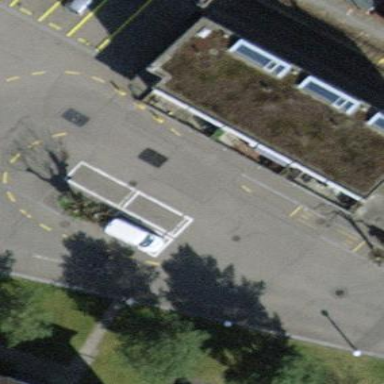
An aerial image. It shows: Train station building.